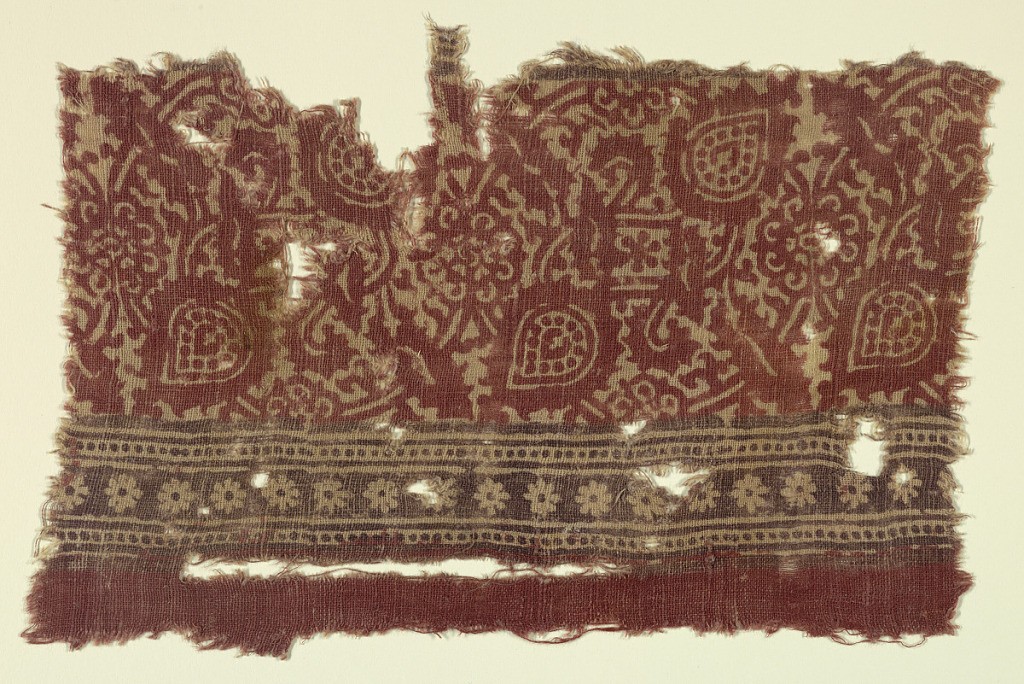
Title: Fragment
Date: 15th–16th century
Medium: cotton Technique: resist-printed on plain weave
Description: Resist-printed design of tear-drop shaped forms and floral motif on red ground; bordered by blue ground with daisies with dots enclosed by thin stripes on each side. On the outer portion of the daisy design is a plain red stripe.